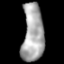
Tissue: lung
Cell type: Myeloid cells
Senescence score: 0.2301
Nuclear area (px): 1212
Mean DAPI intensity: 167.424